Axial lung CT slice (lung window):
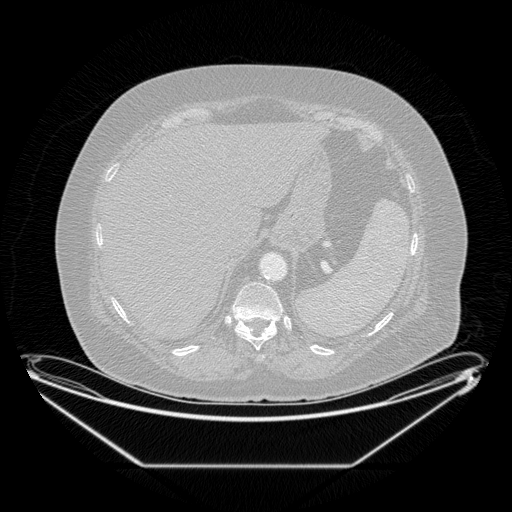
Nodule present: no